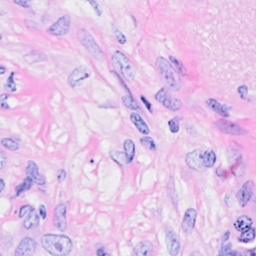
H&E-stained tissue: Breast